Field crop: tomato
Growth stage: 1
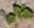
Species: solanum